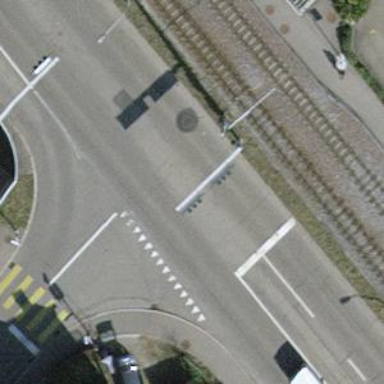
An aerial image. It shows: Road with traffic signals.